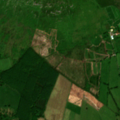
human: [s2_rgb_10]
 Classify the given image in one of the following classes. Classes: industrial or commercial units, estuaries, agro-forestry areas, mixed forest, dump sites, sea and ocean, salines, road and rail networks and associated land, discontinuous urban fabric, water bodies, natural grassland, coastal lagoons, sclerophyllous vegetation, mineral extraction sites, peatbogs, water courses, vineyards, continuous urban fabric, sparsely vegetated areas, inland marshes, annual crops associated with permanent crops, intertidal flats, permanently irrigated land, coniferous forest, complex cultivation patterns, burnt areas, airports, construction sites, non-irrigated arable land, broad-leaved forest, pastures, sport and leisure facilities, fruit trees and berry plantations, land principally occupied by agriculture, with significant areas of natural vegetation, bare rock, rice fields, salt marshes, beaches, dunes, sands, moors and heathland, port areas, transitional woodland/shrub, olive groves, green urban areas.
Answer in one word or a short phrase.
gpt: pastures, land principally occupied by agriculture, with significant areas of natural vegetation, coniferous forest, moors and heathland